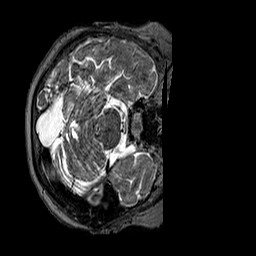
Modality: T2w
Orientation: axial
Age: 73
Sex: female
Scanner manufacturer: siemens
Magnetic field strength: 3 T
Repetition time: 3.2 s
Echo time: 0.567 s